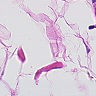
Metastatic tissue present: no